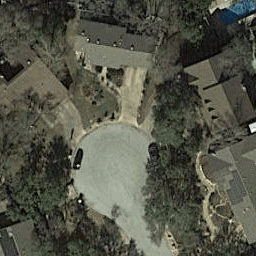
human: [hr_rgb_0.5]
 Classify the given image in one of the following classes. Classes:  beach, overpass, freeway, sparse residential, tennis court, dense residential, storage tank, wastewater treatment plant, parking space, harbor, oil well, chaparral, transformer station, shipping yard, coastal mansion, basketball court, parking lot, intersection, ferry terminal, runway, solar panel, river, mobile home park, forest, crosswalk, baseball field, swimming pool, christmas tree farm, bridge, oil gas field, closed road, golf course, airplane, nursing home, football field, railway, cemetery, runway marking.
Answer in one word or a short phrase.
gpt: closed road